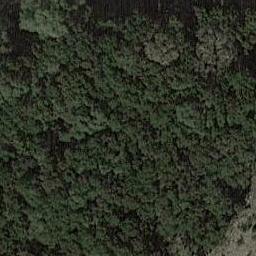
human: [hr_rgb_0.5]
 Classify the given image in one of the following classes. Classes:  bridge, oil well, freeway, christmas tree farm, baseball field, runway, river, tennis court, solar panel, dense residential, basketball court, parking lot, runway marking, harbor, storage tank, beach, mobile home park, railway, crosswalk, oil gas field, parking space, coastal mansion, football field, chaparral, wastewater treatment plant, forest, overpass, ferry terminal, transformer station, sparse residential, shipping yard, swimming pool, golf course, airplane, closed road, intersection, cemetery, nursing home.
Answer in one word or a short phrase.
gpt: forest